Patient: sex F, age 56
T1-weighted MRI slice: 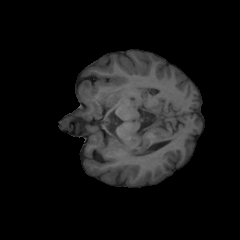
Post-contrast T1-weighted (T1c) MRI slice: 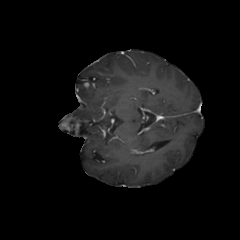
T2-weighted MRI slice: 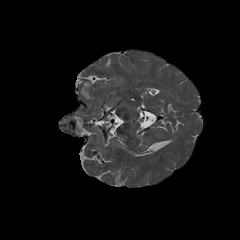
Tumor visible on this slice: yes
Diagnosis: Glioblastoma, IDH-wildtype
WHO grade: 4